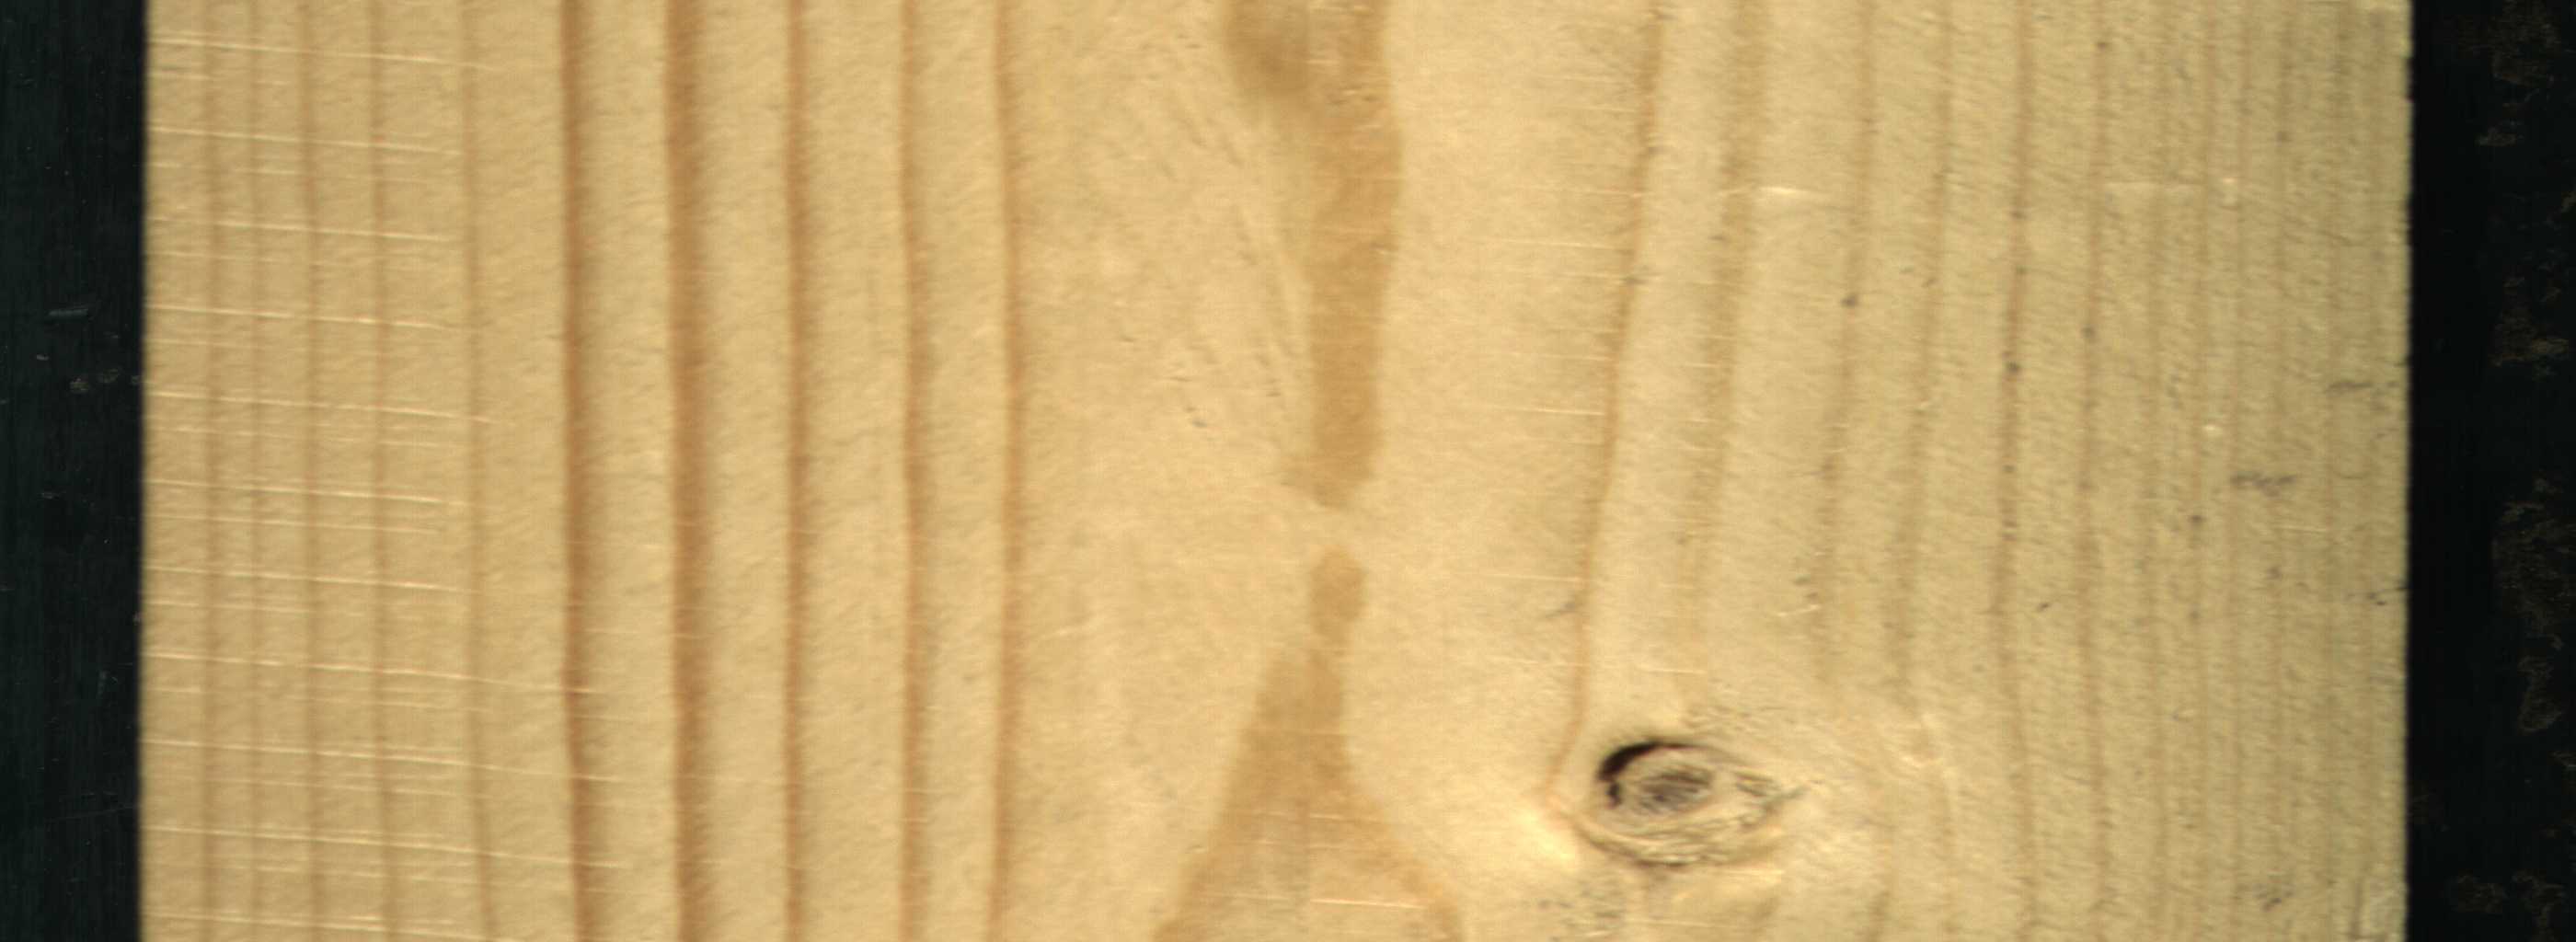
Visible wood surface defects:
Dead_Knot